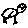
Label: bird